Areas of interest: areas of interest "Park and greenspace"
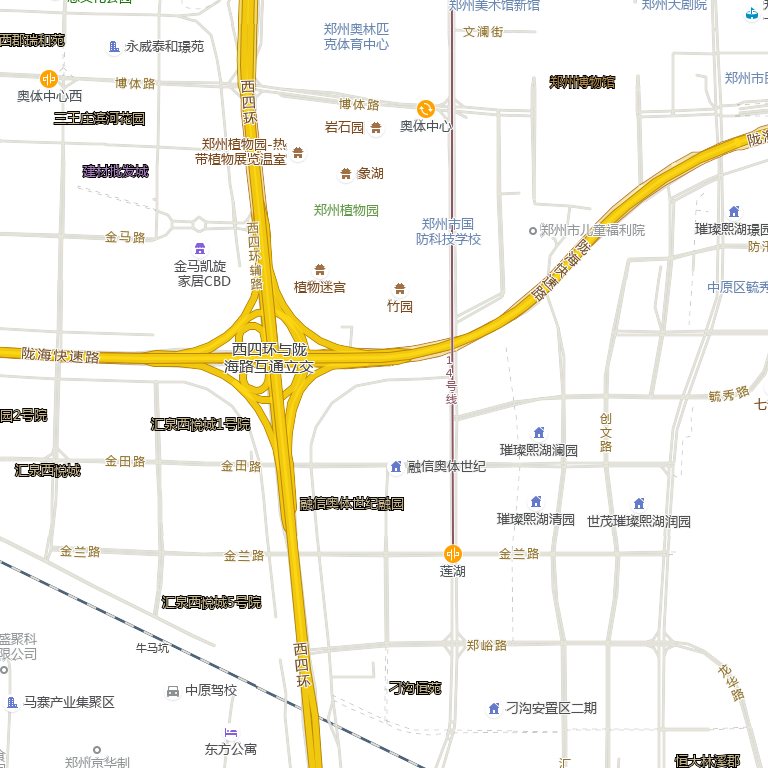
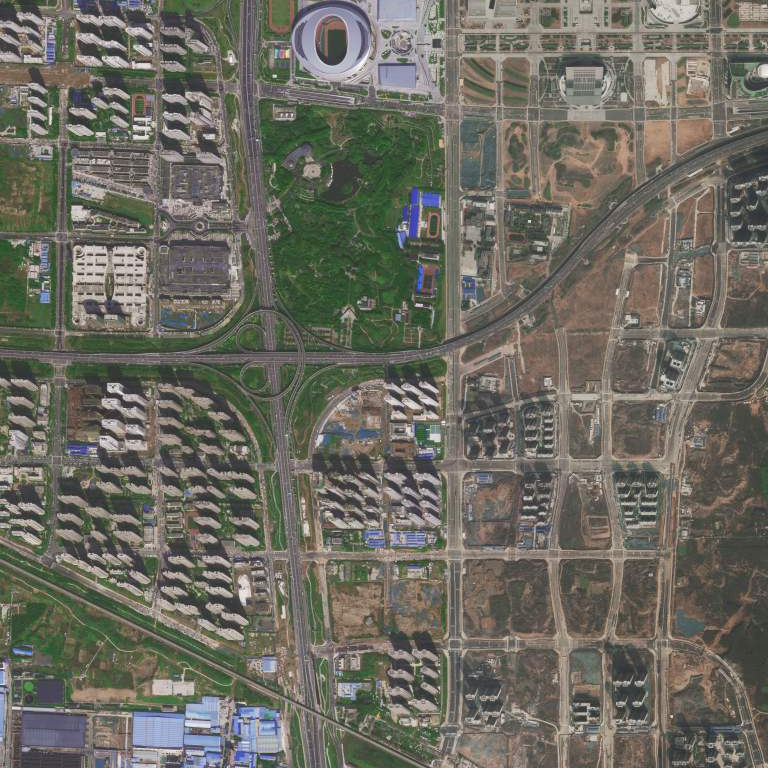